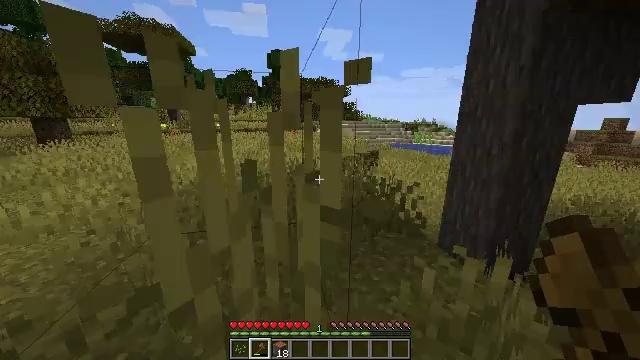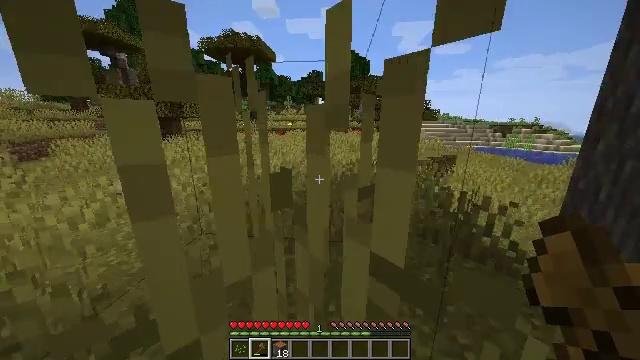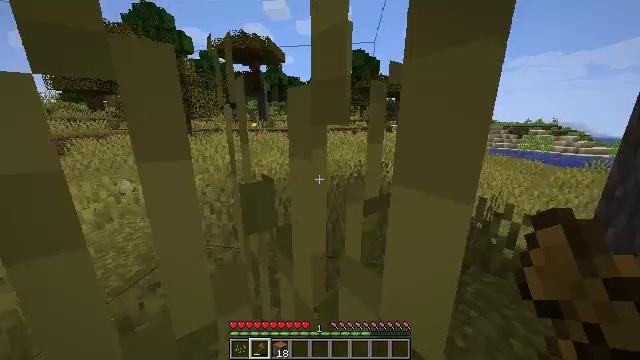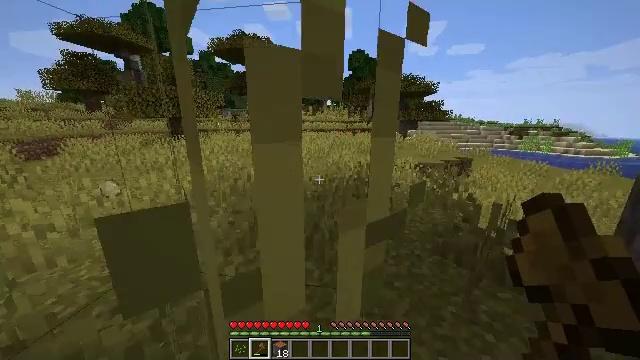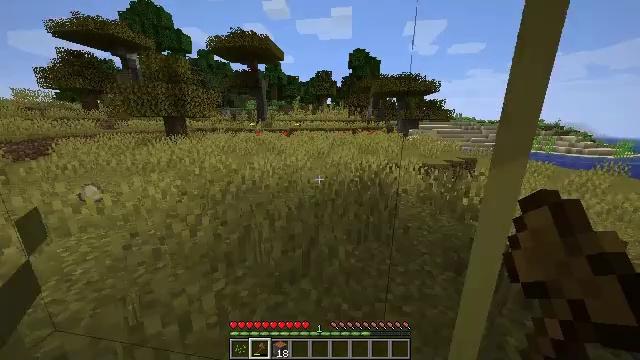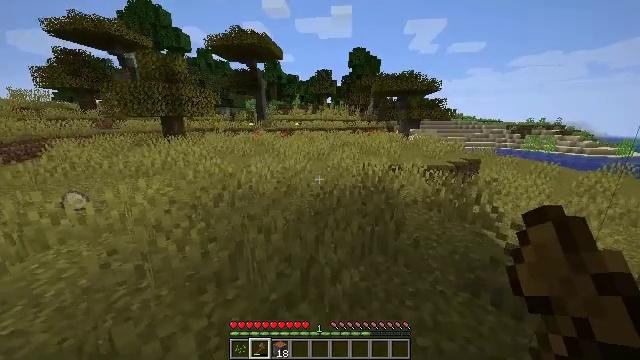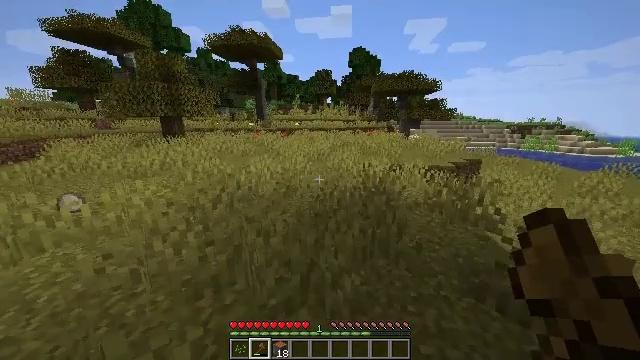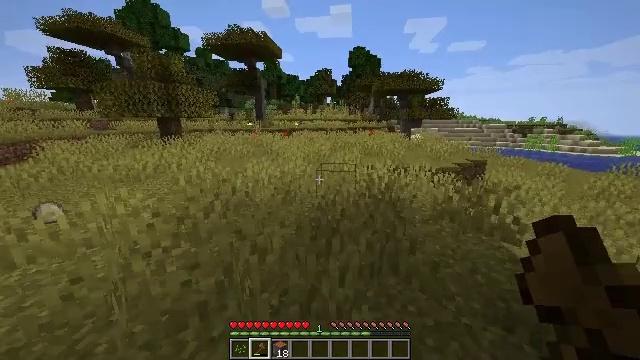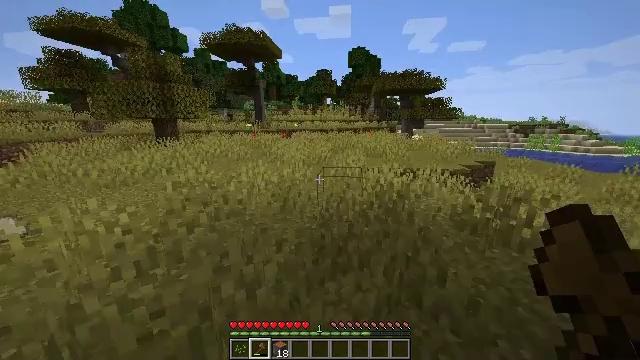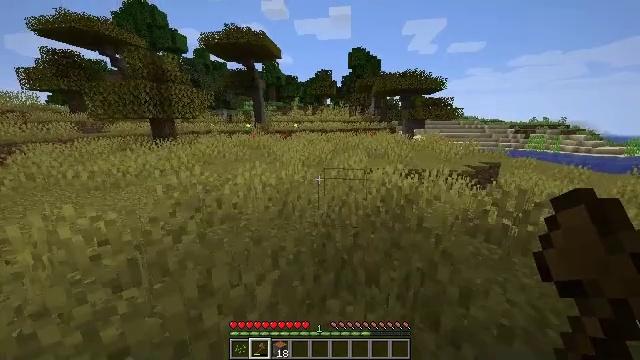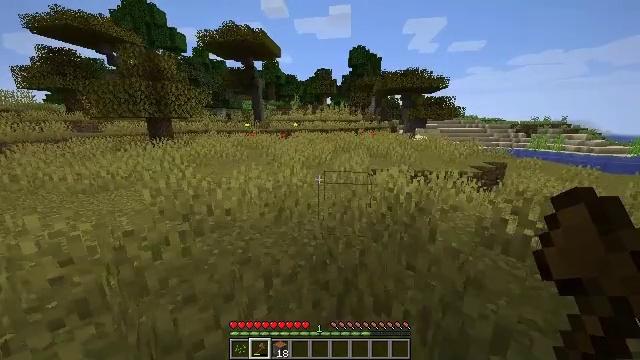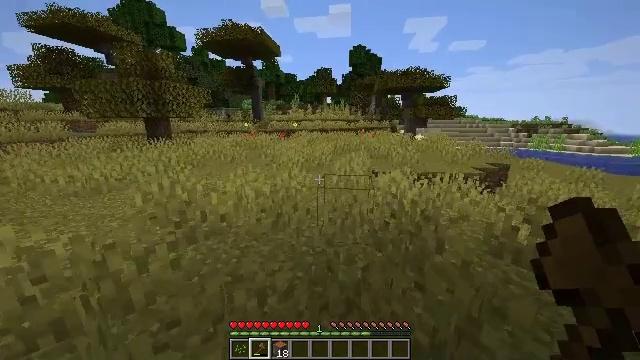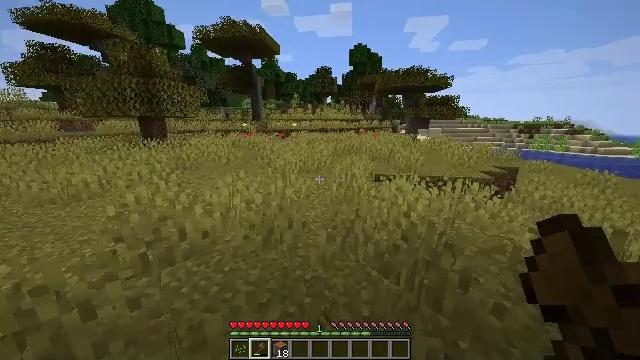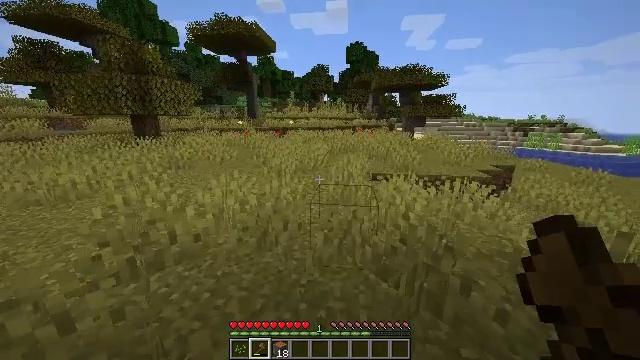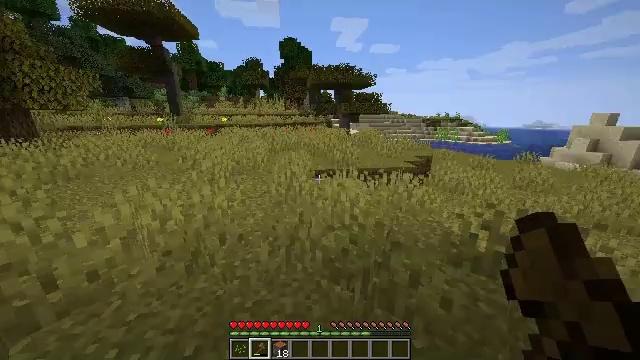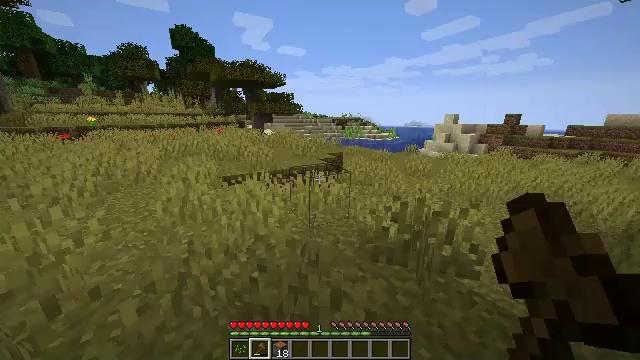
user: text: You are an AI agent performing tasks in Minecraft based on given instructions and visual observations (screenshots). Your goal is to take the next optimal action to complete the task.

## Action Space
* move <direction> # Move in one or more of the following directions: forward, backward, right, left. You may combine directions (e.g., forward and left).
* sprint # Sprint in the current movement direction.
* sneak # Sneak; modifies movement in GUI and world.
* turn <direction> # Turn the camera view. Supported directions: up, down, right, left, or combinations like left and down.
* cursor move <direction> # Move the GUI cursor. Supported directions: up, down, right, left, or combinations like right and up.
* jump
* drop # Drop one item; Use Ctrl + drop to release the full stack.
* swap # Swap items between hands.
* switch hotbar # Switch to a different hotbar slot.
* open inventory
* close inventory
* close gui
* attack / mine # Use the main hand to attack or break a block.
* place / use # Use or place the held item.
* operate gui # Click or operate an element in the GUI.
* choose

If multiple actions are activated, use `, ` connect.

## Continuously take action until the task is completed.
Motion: motion action
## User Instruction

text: Gather sand from the desert.
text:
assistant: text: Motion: move forward, turn left
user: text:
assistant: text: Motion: move forward, turn left
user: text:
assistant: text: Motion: move forward
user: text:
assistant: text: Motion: move forward
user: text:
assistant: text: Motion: move forward
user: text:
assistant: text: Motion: move forward
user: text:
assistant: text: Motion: move forward
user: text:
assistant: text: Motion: move forward
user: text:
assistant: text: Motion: move forward
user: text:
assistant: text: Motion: move forward
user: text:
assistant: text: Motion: move forward
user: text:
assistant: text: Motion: move forward
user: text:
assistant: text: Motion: move forward
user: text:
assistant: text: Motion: move forward and move right, turn right
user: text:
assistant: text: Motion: move forward and move right, turn right
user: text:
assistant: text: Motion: move forward and move right
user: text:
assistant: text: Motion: move right, turn left and down
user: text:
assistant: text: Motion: move right, turn left and down
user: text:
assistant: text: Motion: turn left
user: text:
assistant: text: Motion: turn left
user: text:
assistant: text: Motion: no_op
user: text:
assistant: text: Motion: no_op
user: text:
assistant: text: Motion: no_op
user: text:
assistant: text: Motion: no_op
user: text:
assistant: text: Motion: move forward
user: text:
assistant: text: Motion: move forward
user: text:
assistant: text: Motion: move forward
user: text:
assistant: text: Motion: move forward
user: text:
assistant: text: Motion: move forward, turn left
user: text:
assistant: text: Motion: move forward, turn left